Question: Im creating a drop-down menu and added menu icon to let user know this is clickable. However, when I hover the menu icon the color doesn't change to the color I want. I tried '.box-shadow-menu:hover' but nothing happen.
'''
<ul class="navigation">
<a style="padding-left:33px;" class="main" href="#url">
The Smile<b class="box-shadow-menu"></b>
</a>
<li class="n"><a style="padding-left:30px;" href="#">One</a>
</li>
<li><a style="padding-left:30px;" href="#">Two</a>
</li>
<li class="n"><a style="padding-left:30px;" href="#">Three</a>
</li>
</ul>
'''
'''
.box-shadow-menu {
position: relative;
margin-left: 15px;
}
.box-shadow-menu:before {
content:"";
position: absolute;
left: 0;
top: 0.25em;
width: 1em;
height: 0.15em;
background: #1ABC9C;
box-shadow: 0 0.25em 0 0 #1ABC9C, 0 0.5em 0 0 #1ABC9C;
}
'''

<URL>
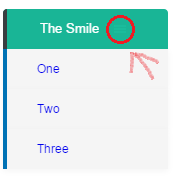
Answer: Try this:-
'''
ul.navigation:hover .box-shadow-menu:before{
background-color:#333;
box-shadow:0 0.25em 0 0 #333, 0 0.5em 0 0 #333;
}
'''
<URL>